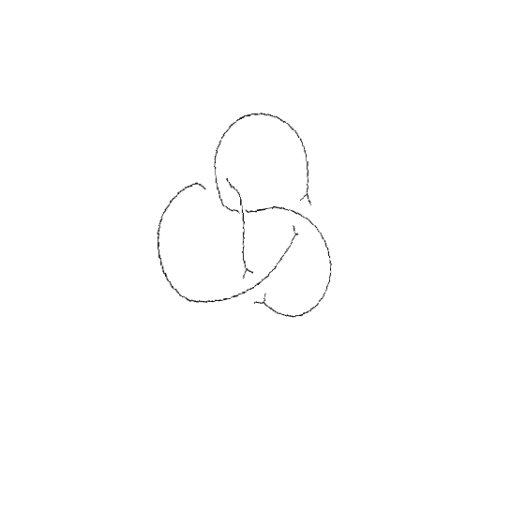
Crossing number: 4